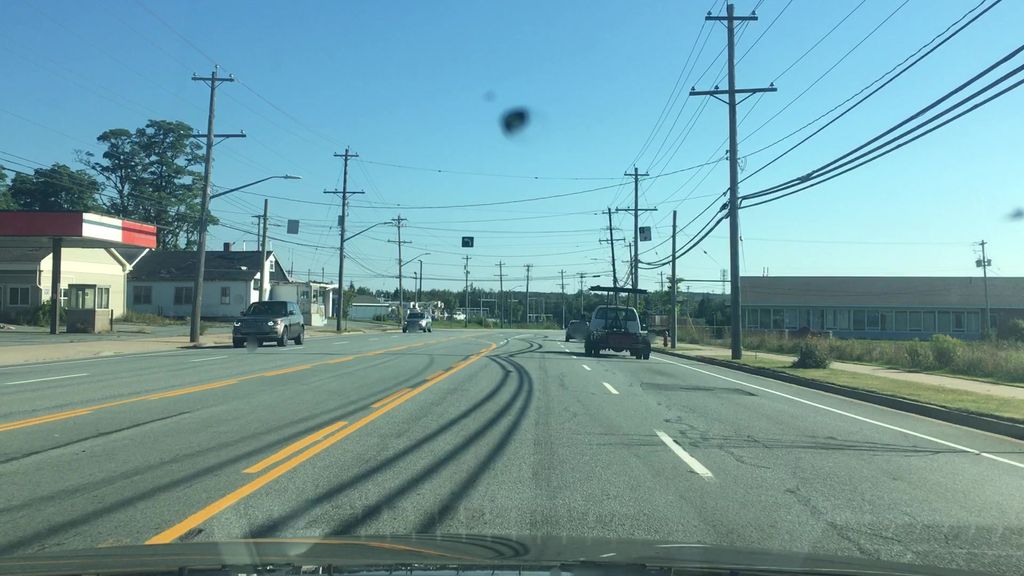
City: halifax